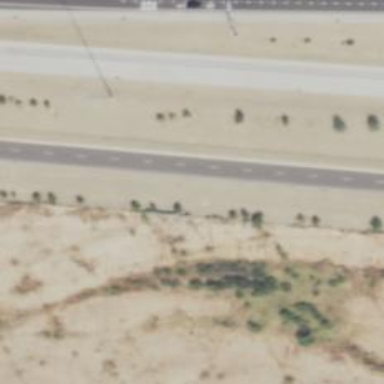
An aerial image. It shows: Trunk link highway.